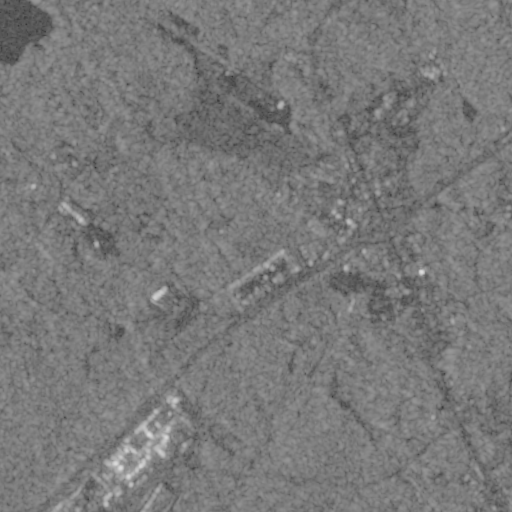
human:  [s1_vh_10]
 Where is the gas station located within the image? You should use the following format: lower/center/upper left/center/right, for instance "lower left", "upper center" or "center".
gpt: The gas station is located in the lower right of the image.
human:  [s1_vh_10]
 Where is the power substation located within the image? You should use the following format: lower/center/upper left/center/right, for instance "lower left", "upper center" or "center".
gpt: The power substation is located in the lower center of the image.
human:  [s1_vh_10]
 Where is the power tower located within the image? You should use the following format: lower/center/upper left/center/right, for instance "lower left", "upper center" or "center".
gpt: The power tower is located in the lower right of the image.
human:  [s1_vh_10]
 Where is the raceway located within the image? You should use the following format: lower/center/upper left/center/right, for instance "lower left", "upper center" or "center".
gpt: The raceway is located in the upper left of the image.
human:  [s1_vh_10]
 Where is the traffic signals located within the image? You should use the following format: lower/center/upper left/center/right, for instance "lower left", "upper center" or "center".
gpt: The traffic signals is located in the right of the image.
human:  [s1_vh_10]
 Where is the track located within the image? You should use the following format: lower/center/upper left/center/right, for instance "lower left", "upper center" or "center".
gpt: There is no track in the image.

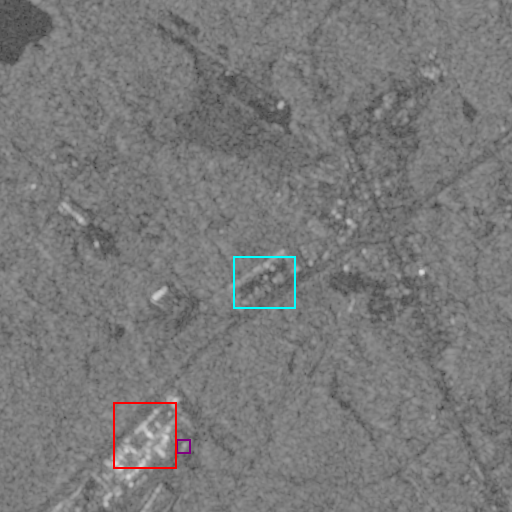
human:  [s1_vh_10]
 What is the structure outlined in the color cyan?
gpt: The structure outlined in cyan is a parking lot.
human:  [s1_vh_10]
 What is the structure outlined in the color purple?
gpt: The structure outlined in purple is a power substation.
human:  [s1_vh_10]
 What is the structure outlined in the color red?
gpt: The structure outlined in red is a building.
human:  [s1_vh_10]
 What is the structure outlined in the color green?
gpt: There is no green outline.